Frequency: 85000
Velocity: 0,2635
Power: 39,8
Pulse duration: 0,0000001
Pass count: 1
Magnification: 10
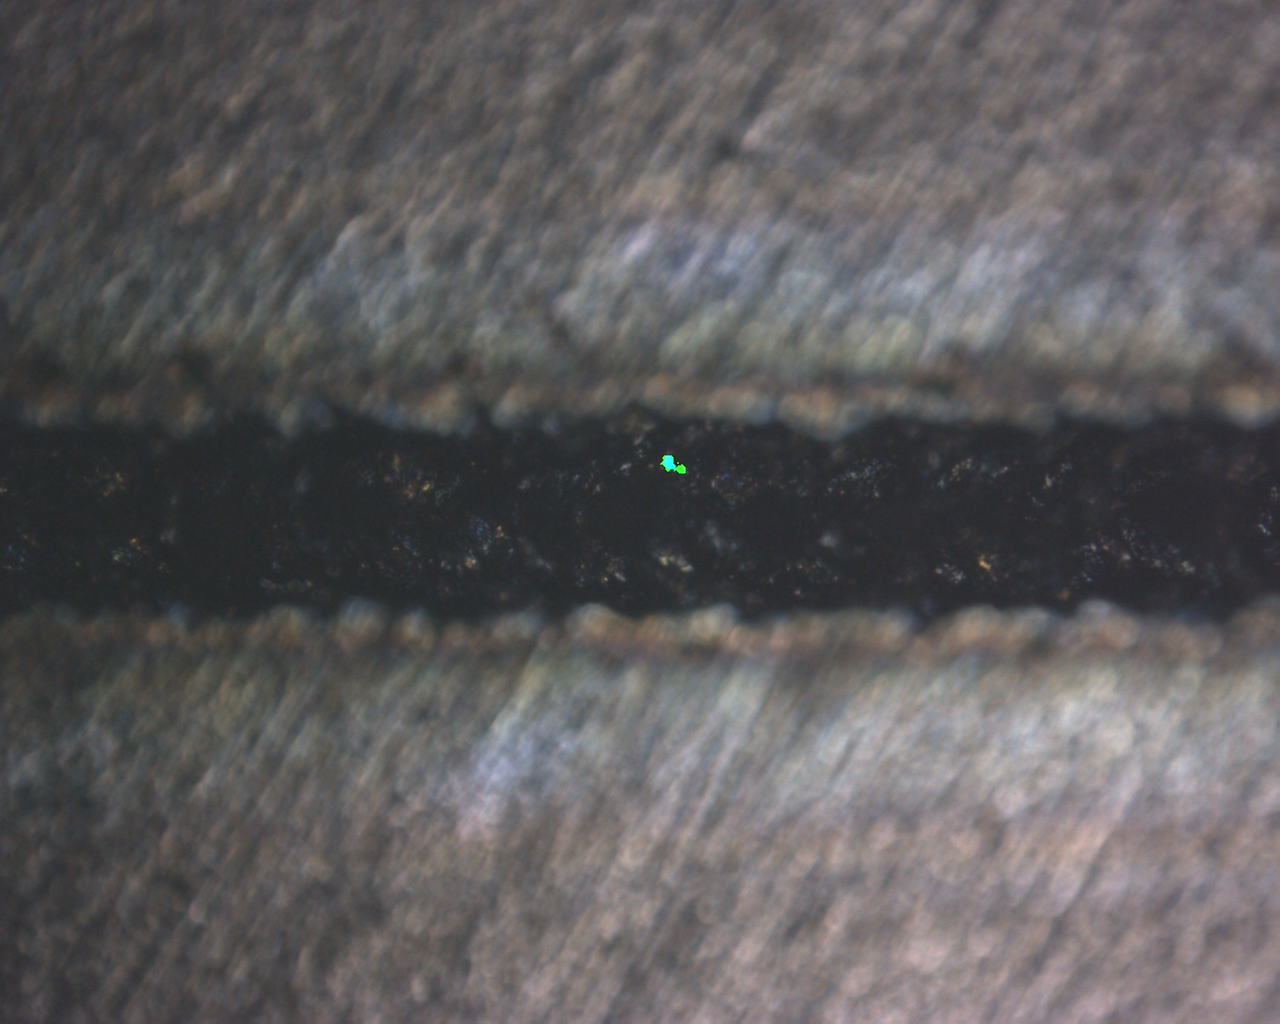
Measured width: 118.6296
Other width: 90.186